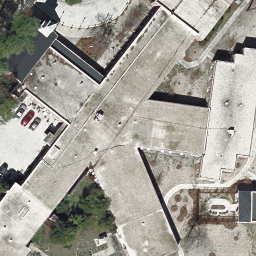
Label: buildings